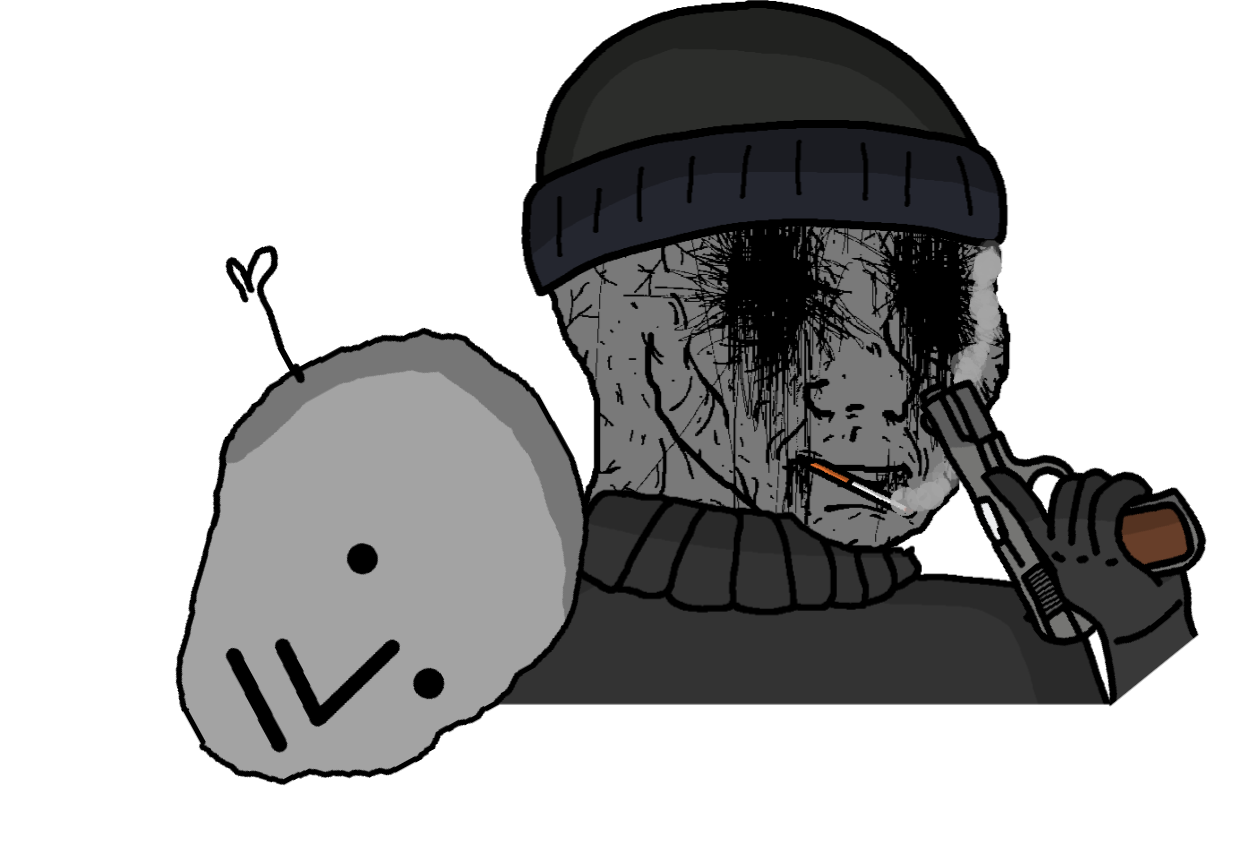
Label: 5_Tired_Wojak